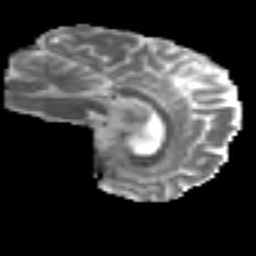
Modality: MD
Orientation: sagittal
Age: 33
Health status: ill
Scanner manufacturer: philips
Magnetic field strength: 3 T
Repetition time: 9 s
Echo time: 0.127 s